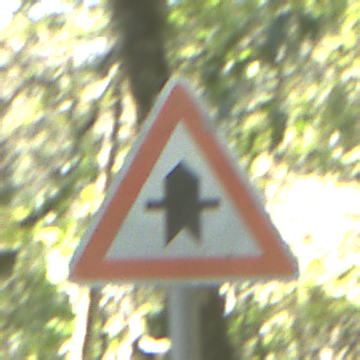
Verkehrszeichen: Vorfahrt
Umgebung: Outdoor, Nature
Tageszeit: Midday
Wetter: Clear
Licht: Natural
Jahreszeit: NotSpecified
Kontrast: LowContrast